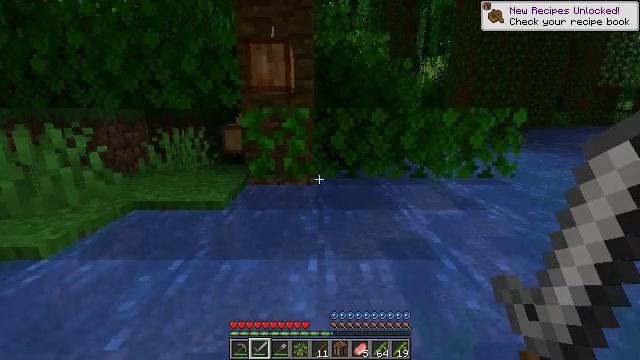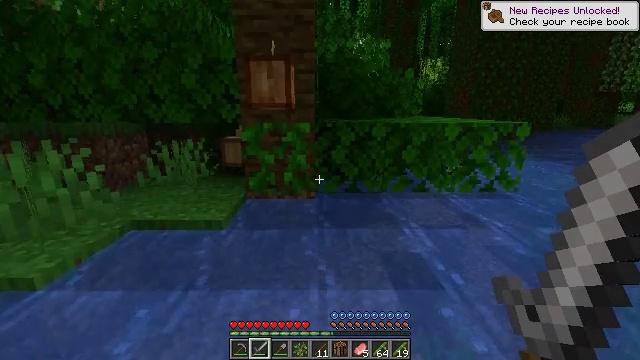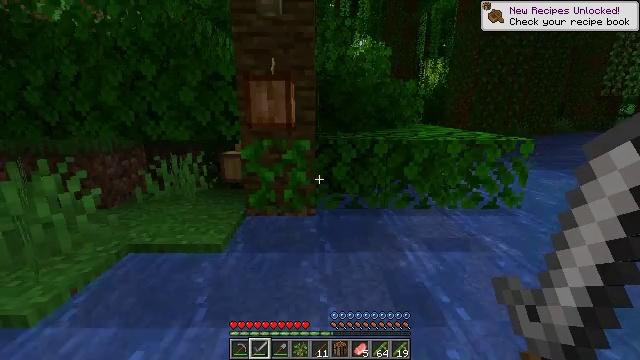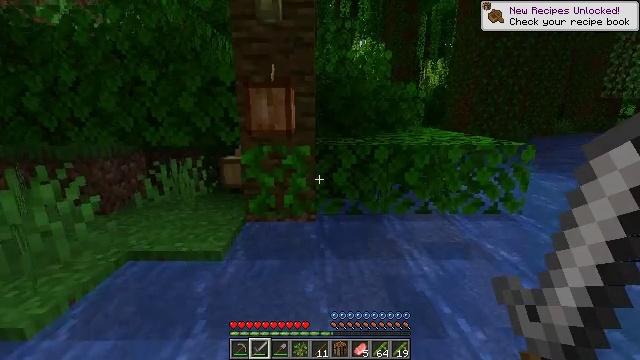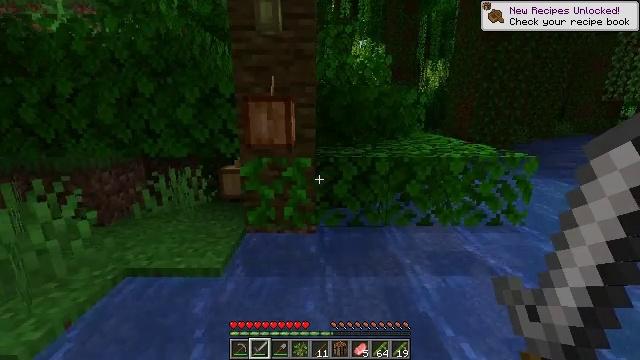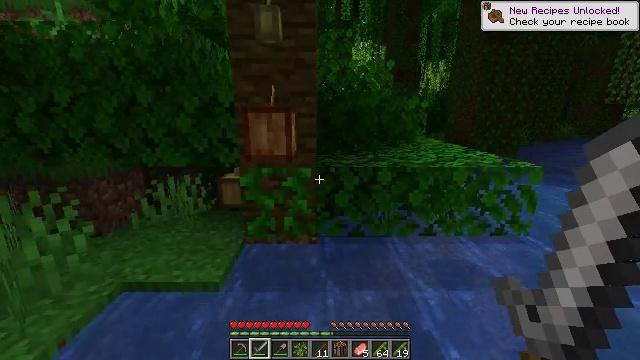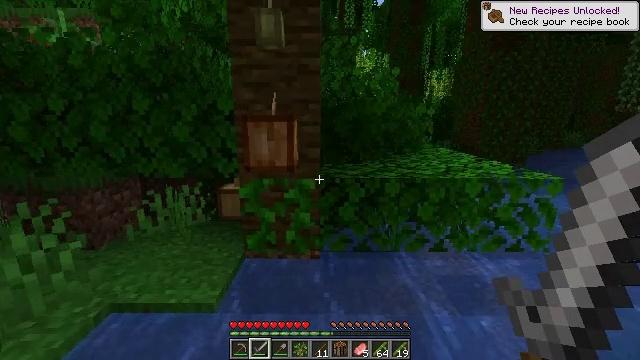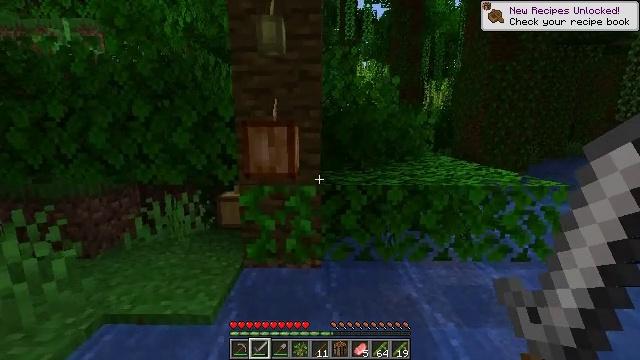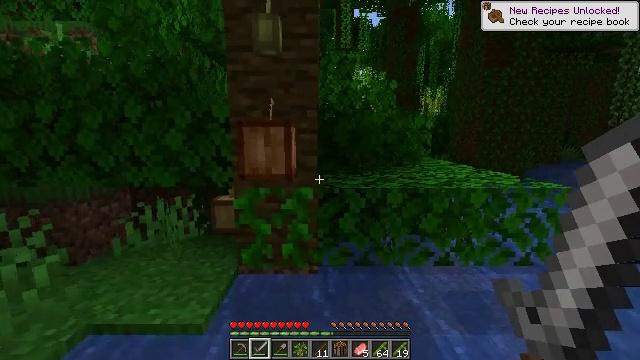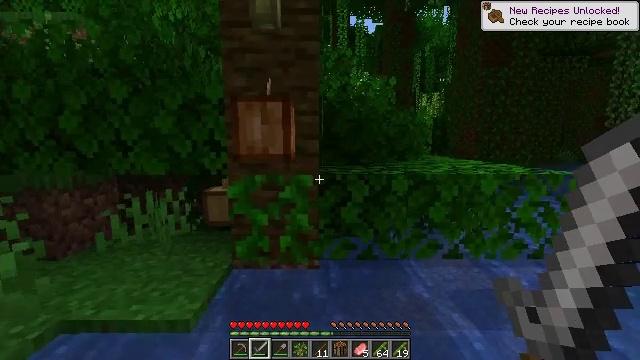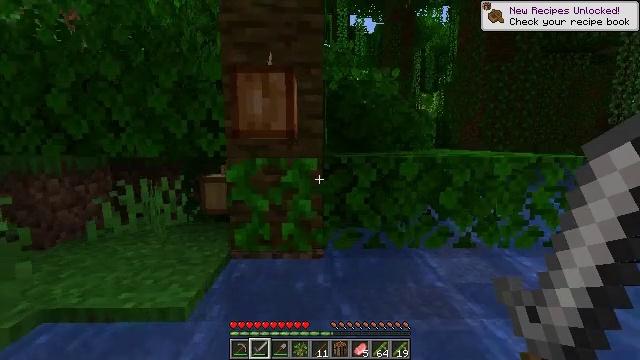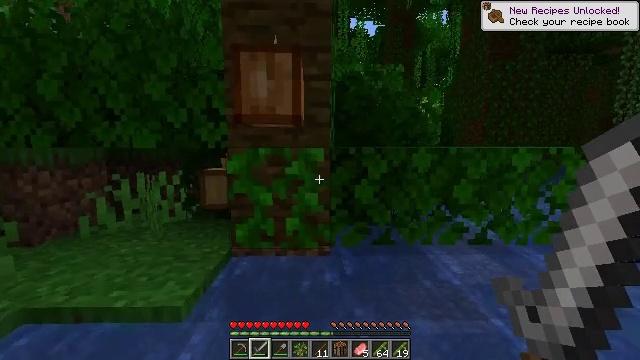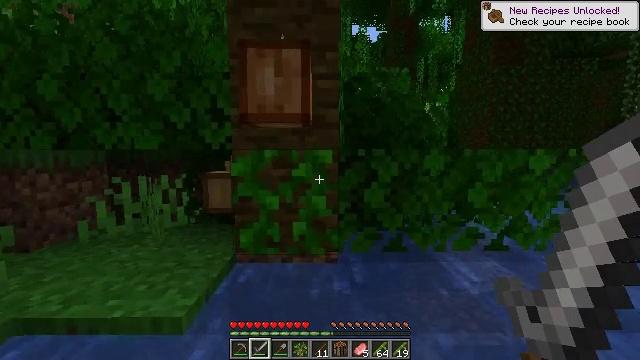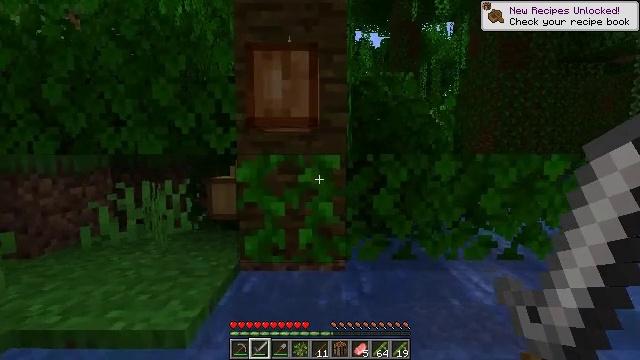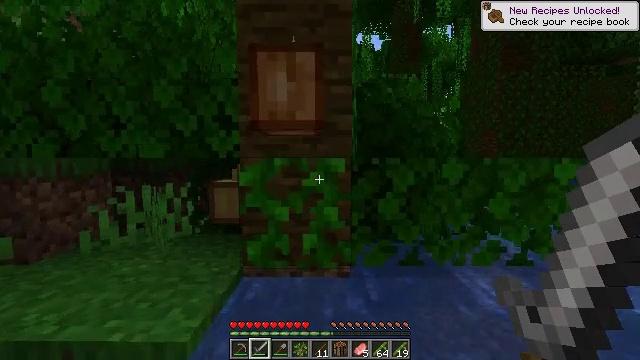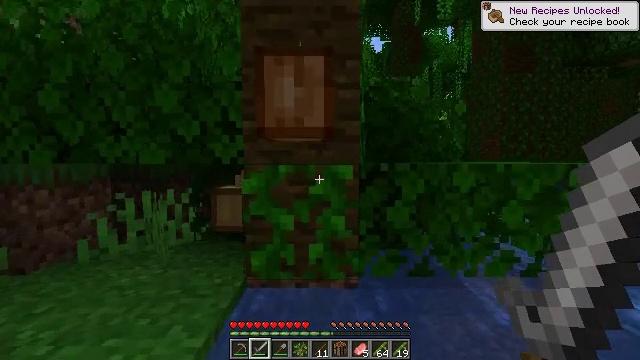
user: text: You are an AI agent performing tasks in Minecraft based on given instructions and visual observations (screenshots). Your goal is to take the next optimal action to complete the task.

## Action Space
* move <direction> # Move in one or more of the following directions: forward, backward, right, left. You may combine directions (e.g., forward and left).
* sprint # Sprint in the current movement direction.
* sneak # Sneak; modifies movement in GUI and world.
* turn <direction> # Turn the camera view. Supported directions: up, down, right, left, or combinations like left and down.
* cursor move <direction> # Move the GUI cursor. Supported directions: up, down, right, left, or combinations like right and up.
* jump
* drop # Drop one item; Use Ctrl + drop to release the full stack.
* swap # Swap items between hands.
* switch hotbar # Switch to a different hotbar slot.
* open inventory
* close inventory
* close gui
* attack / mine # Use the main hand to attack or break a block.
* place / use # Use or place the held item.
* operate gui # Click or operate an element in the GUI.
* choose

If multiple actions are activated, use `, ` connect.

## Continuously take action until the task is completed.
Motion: motion action
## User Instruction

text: Gather vines from trees or structures.
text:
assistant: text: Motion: move forward, jump
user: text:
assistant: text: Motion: move forward, jump
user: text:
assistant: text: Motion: move forward, jump
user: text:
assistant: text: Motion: move forward, jump
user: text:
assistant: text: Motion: move forward, jump
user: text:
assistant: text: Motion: move forward, turn up, jump
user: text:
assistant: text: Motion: move forward and move left, turn up, jump
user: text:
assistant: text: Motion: move forward and move left, turn up, jump
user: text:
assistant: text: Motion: move forward and move left, turn up, jump
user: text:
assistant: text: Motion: move forward and move left, jump
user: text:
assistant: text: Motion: move forward and move left, jump
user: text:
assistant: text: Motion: move forward and move left, turn up, jump
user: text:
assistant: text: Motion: move forward and move left, turn up, jump
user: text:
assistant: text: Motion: move forward and move left, jump
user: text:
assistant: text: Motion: move forward and move left, jump
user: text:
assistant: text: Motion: move forward and move left, jump
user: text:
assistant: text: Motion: move left, jump
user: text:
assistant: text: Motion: move left, turn right, jump
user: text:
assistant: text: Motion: move left, turn right, jump
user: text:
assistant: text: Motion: move left, turn right, jump
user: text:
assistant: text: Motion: move left, turn right, jump
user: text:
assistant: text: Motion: move left, turn right, jump
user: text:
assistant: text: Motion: move left, turn right, attack / mine
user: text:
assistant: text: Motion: move left, turn right and down, attack / mine
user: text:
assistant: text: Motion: move left, turn right and down, attack / mine
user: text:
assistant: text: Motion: move left, attack / mine
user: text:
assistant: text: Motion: move left, attack / mine
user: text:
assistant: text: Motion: move left, attack / mine
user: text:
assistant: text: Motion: move left, attack / mine
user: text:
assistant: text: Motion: move left, turn right and up, attack / mine